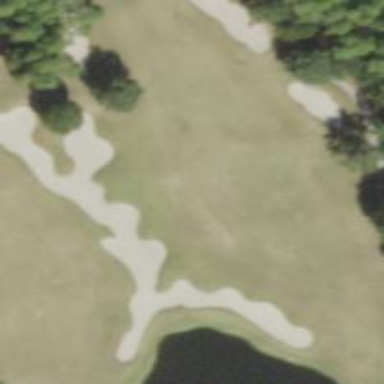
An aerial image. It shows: View of golf hole.